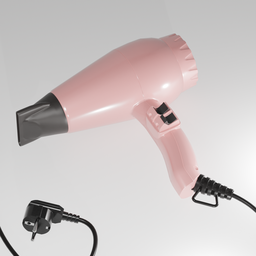
Label: electronics